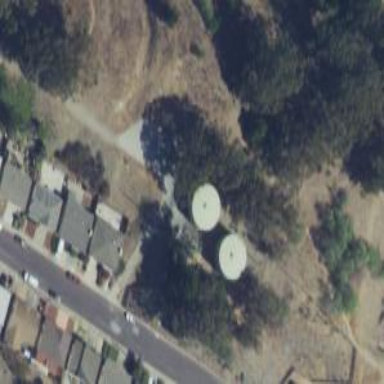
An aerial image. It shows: Water tower that is man-made.